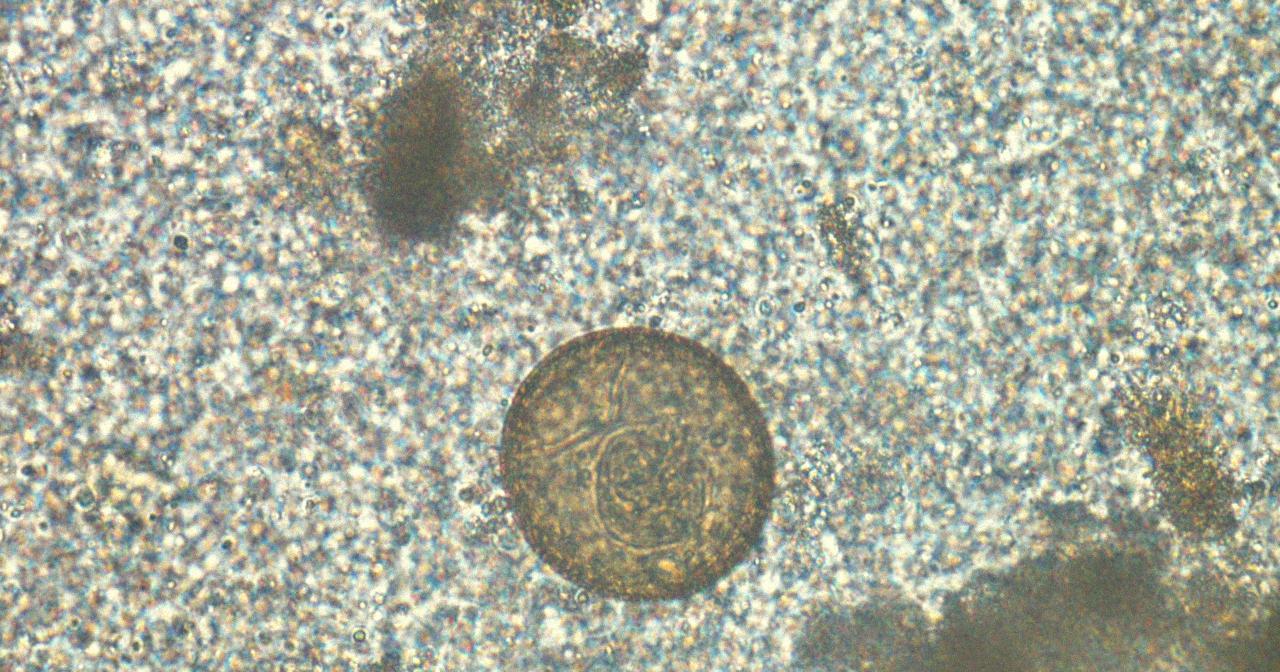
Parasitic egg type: Hymenolepis diminuta